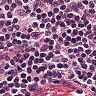
Metastatic tissue present: no